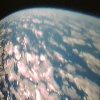
Label: cloud